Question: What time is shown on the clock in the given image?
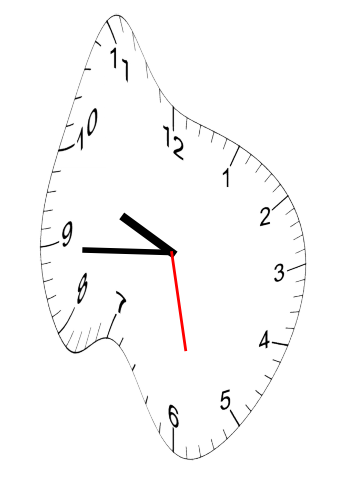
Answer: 09:44:28